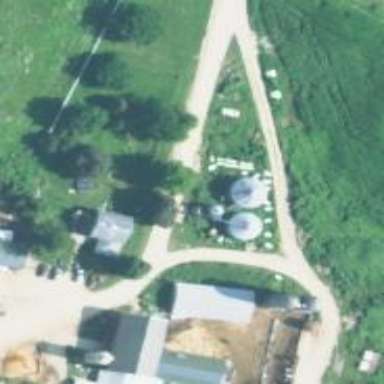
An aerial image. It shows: Silo.